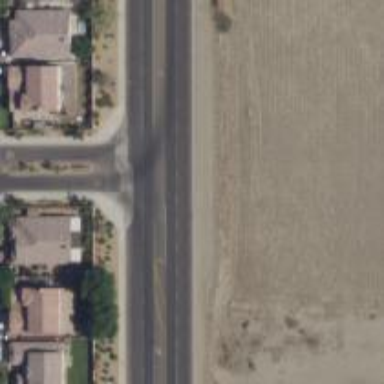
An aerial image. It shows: Tertiary road with separate sidewalk.